Question: When I create a component in Angular.dart like
'''
library main;
import 'package:angular/angular.dart';
import 'package:di/di.dart';
class Item {
String name;
Item(this.name);
}
@NgComponent(
selector: 'my-component',
publishAs: 'ctrl',
applyAuthorStyles: true,
template: '''<div ng-repeat="value in ctrl.values"><span>{{value.name}}</span> - <content><content></div>'''
)
class MyComponent {
List<Item> values = [new Item('1'), new Item('2'), new Item('3'), new Item('4')];
MyComponent() {
print('MyComponent');
}
}
class MyAppModule extends Module {
MyAppModule() {
type(MyComponent);
}
}
void main() {
ngBootstrap(module: new MyAppModule());
}
'''
and use it like
'''
<!DOCTYPE html>
<html ng-app>
<head>
<meta charset="utf-8">
</head>
<body>
<h3>Repeat</h3>
<my-component>
<div>some provided content to repeat</div>
</my-component>
<script type="application/dart" src="index.dart"></script>
<script src="packages/browser/dart.js"></script>
</body>
</html>
'''
I get

I know the '<content>' tag isn't working that way in web components.
But is there any other way, some manipulation I can do in my component, to get the '<div>' provided as child element repeated?
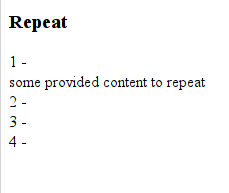
Answer: I solved it like
Code of '<my-component>'
'''
@NgComponent(
selector: 'my-component',
publishAs: 'ctrl',
template: '''<div ng-repeat="value in ctrl.values"><span ng-bind-nodes="ctrl.nodes"></span><span>something hardcoded: {{value.name}}</span></div><content id='content'></content>'''
)
class MyComponent extends NgShadowRootAware {
List<Item> values = [new Item('1'), new Item('2'), new Item('3'), new Item('4')];
List<dom.Node> nodes = new List<dom.Node>();
MyComponent();
@override
void onShadowRoot(dom.ShadowRoot shadowRoot) {
nodes.addAll((shadowRoot.querySelector('#content') as dom.ContentElement).getDistributedNodes());
//nodes.forEach((n) => print(n));
nodes.forEach((n) => n.remove());
}
}
'''
The component removes it's child nodes and provides them in the field nodes
the directive
adds the nodes to the element where it is applied
'''
@NgDirective(
selector: '[ng-bind-nodes]',
publishAs: 'ctrlx' // conflicts with my-component
)
class NgBindNodesDirective {
dom.Element _element;
MyComponent _myComponent;
Scope _scope;
Compiler _compile;
Injector _injector;
NgBindNodesDirective(this._element, this._myComponent, this._scope, this._compile, this._injector);
@NgOneWay('ng-bind-nodes') set nodes(var nodes) {
print(nodes);
if(nodes == null) {
return;
}
_element.nodes.clear();
nodes.forEach((dom.Node node) {
_element.nodes.add(node.clone(true));
});
BlockFactory template = _compile(_element.nodes);
Block block = template(_injector, _element.nodes);
}
}
'''